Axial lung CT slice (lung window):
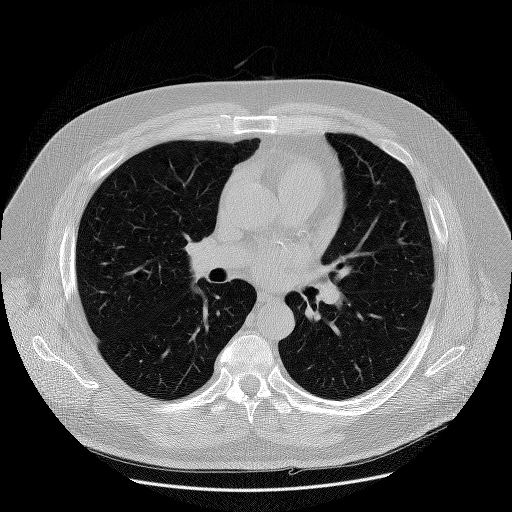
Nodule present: no